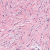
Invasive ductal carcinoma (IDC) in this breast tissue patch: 0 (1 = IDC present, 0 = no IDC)